Question: Mozilla Thunderbird's Calendar extension, Lightning, will use different colors for different calendars, and just use a narrow vertical bar for the category color: (Light blue as calendar color and red as category color)

What I would like to find out is how I could go about changing/"hacking" the css styles that - surely - must be associated with this, buried somewhere in the plugin directory, so that in the example above, the event would be fully colored red.
Anyone know how to achieve this?
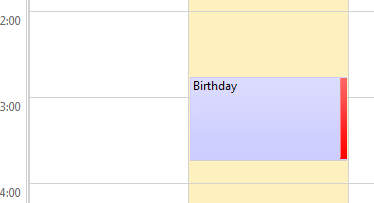
Answer: The category-overlay.png image is merely a gradient overlay to give the category bar the right looks.
Two options here. One more easy but not as reliable, the other a bit more difficult:
# Option A: Easy
Create a userChrome.css in your $profile/chrome/ directory. It should contain the following:
You'll need to do this for each category you'd like to change the color for. Note that changing the color of the category in the Lightning options won't change the category color you set here.
# Option B: More complete
You'll need to modify some files inside lightning.xpi here. This solution merely requires you to set the category colors in Lightning and will also work for newly added categories. Note that this way events without a category are transparent, if you want more you'll have to do it on your own.
1. Open lightning.xpi with a zip program
2. Enter the directory chrome/
3. Open the containing calendar.jar with a zip program
4. Descend into content/calendar/
5. Open calendar-multiday-view.xml search "calendar-color-box" and remove it from the class attribute a few lines above there is a <content> tag, add class="category-color-box" to it
6. Open calendar-month-view.xml and calendar-view-core.xml and do the same
7. Save the files back to calendar.jar
8. Save calendar.jar back to lightning.xpi
9. Install the modified lightning.xpi
If you'd rather see a patch, this applies to the latest comm-central source:
'''
diff --git a/calendar/base/content/calendar-month-view.xml b/calendar/base/content/calendar-month-view.xml
--- a/calendar/base/content/calendar-month-view.xml
+++ b/calendar/base/content/calendar-month-view.xml
@@ -52,21 +52,20 @@
<bindings id="calendar-month-view-bindings"
xmlns="http://www.mozilla.org/xbl"
xmlns:html="http://www.w3.org/1999/xhtml"
xmlns:xul="http://www.mozilla.org/keymaster/gatekeeper/there.is.only.xul"
xmlns:xbl="http://www.mozilla.org/xbl">
<binding id="calendar-month-day-box-item" extends="chrome://calendar/content/calendar-view-core.xml#calendar-editable-item">
- <content mousethrough="never" tooltip="itemTooltip">
+ <content mousethrough="never" tooltip="itemTooltip" class="category-color-box">
<xul:vbox flex="1">
<xul:hbox>
<xul:box anonid="event-container"
- class="calendar-color-box"
xbl:inherits="calendar-uri,calendar-id"
flex="1">
<xul:box class="calendar-event-selection" orient="horizontal" flex="1">
<xul:stack anonid="eventbox"
class="calendar-event-box-container"
xbl:inherits="readonly,flashing,alarm,allday,priority,progress,status,calendar,categories"
flex="1">
<xul:hbox class="calendar-event-details">
diff --git a/calendar/base/content/calendar-multiday-view.xml b/calendar/base/content/calendar-multiday-view.xml
--- a/calendar/base/content/calendar-multiday-view.xml
+++ b/calendar/base/content/calendar-multiday-view.xml
@@ -2119,20 +2119,19 @@
]]></handler>
</handlers>
</binding>
<!--
- An individual event box, to be inserted into a column.
-->
<binding id="calendar-event-box" extends="chrome://calendar/content/calendar-view-core.xml#calendar-editable-item">
- <content mousethrough="never" tooltip="itemTooltip">
+ <content mousethrough="never" tooltip="itemTooltip" class="category-color-box">
<xul:box xbl:inherits="orient,width,height" flex="1">
<xul:box anonid="event-container"
- class="calendar-color-box"
xbl:inherits="orient,readonly,flashing,alarm,allday,priority,progress,status,calendar,categories,calendar-uri,calendar-id"
flex="1">
<xul:box class="calendar-event-selection" orient="horizontal" flex="1">
<xul:stack anonid="eventbox"
align="stretch"
class="calendar-event-box-container"
flex="1"
xbl:inherits="context,parentorient=orient,readonly,flashing,alarm,allday,priority,progress,status,calendar,categories">
diff --git a/calendar/base/content/calendar-view-core.xml b/calendar/base/content/calendar-view-core.xml
--- a/calendar/base/content/calendar-view-core.xml
+++ b/calendar/base/content/calendar-view-core.xml
@@ -46,21 +46,21 @@
xmlns="http://www.mozilla.org/xbl"
xmlns:html="http://www.w3.org/1999/xhtml"
xmlns:xul="http://www.mozilla.org/keymaster/gatekeeper/there.is.only.xul"
xmlns:xbl="http://www.mozilla.org/xbl">
<binding id="calendar-editable-item">
<content mousethrough="never"
tooltip="itemTooltip"
- tabindex="-1">
+ tabindex="-1"
+ class="category-color-box">
<xul:vbox flex="1">
<xul:hbox>
<xul:box anonid="event-container"
- class="calendar-color-box"
xbl:inherits="calendar-uri,calendar-id"
flex="1">
<xul:box class="calendar-event-selection" orient="horizontal" flex="1">
<xul:stack anonid="eventbox"
class="calendar-event-box-container"
flex="1"
xbl:inherits="readonly,flashing,alarm,allday,priority,progress,status,calendar,categories">
<xul:hbox class="calendar-event-details">
'''
# Option C: Change Javascript
This would be the best working hack, although it requires javascript changes. Open calendar.jar as described in Option B and check out calendar-views.js, there are two functions: 'updateStyleSheetForViews()' and 'updateStyleSheetForCategory()'. I'll leave this to people that want to tinker with it themselves, but the idea would be to add a rule for '.calendar-color-box[categories~=...]' that overrides the default rule in case there are categories. This way if there is no category set, the calendar color is used, otherwise the desired category color.
Have fun :)